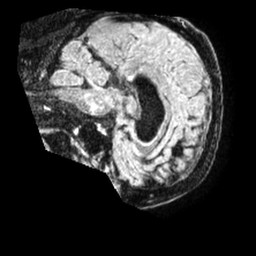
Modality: FLAIR
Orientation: sagittal
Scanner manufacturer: philips
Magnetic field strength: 1.5 T
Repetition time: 4.8 s
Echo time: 0.3372 s